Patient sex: M
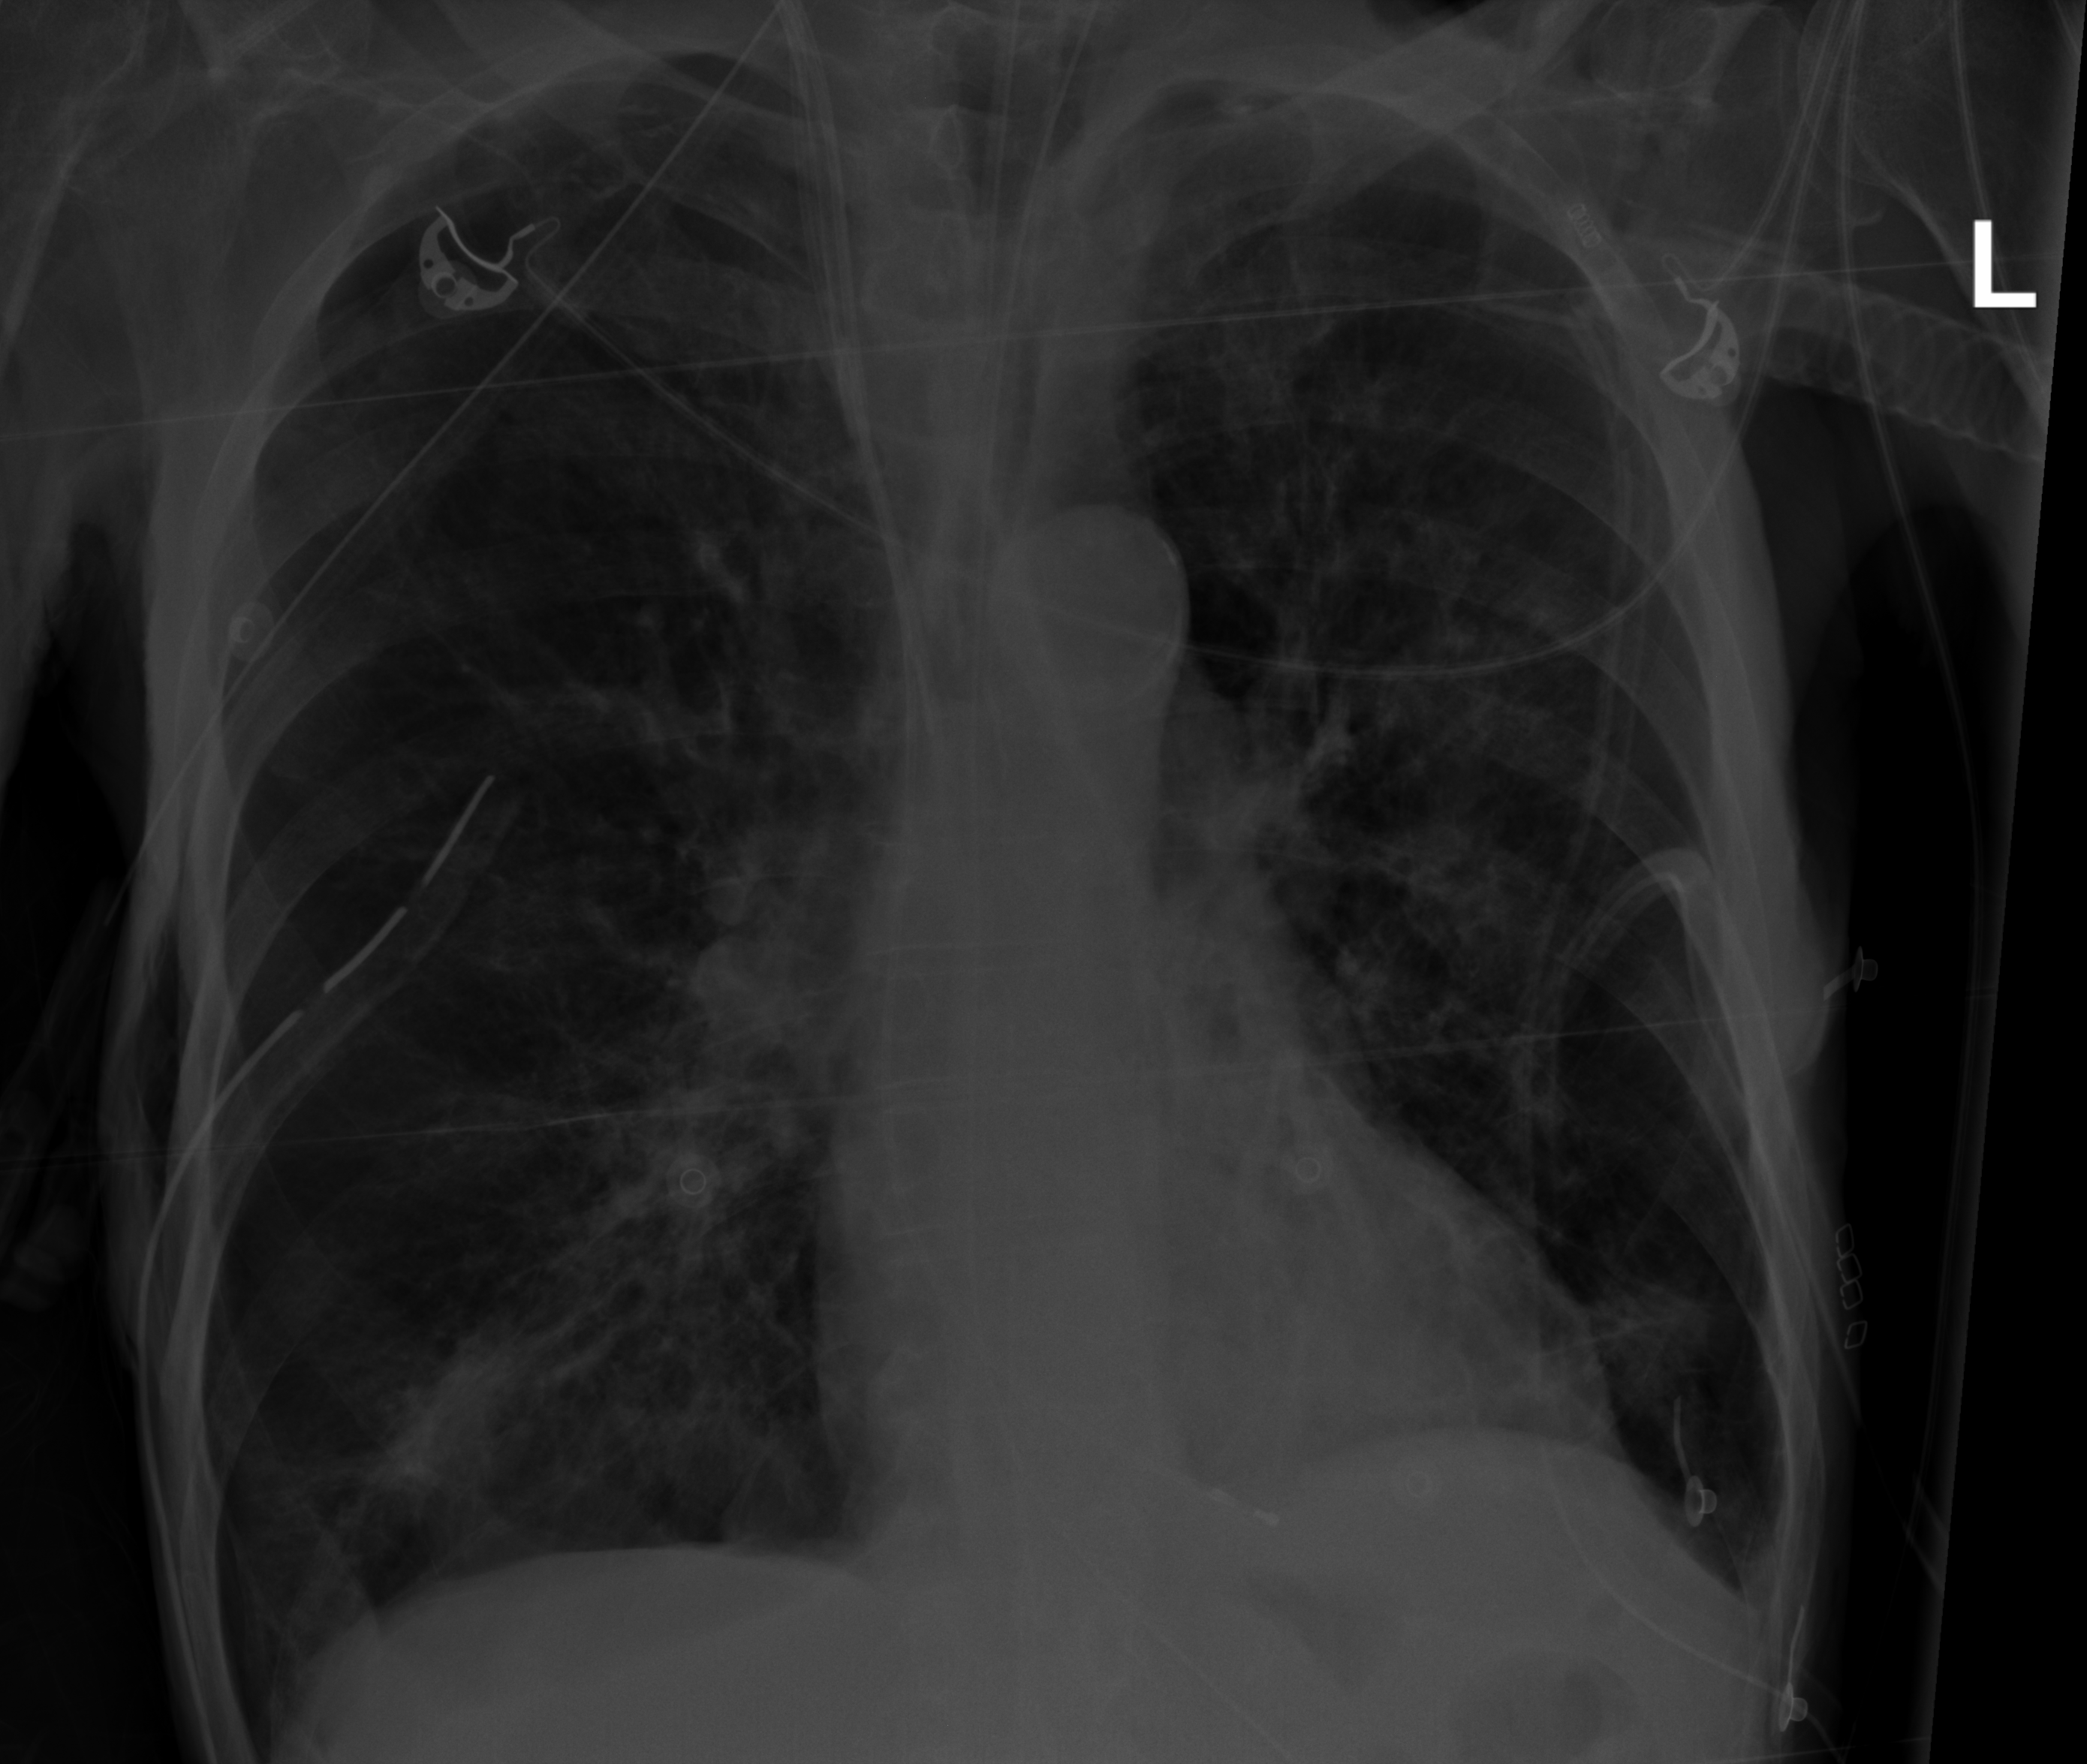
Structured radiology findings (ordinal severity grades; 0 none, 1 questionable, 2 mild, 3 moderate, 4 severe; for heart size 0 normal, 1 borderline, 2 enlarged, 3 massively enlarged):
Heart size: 0
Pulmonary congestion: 2
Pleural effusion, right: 1
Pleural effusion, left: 1
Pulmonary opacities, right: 2
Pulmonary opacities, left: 2
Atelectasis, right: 0
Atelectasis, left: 0